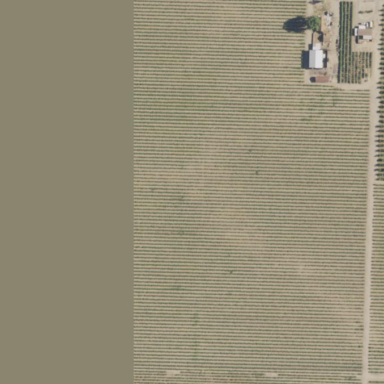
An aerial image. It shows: Vineyard.